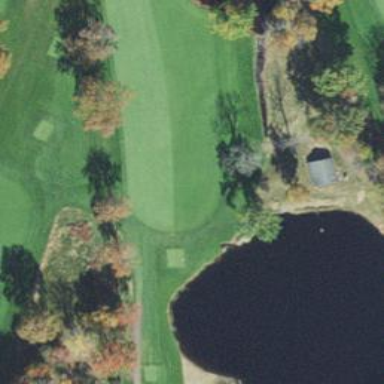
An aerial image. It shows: Pathway for golfing.